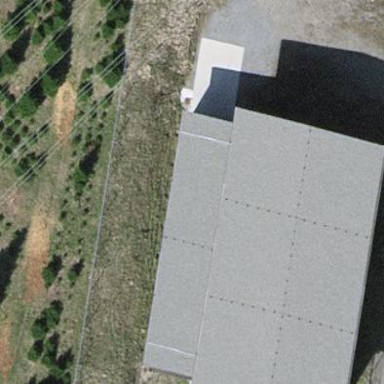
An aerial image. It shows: View of roof of building.